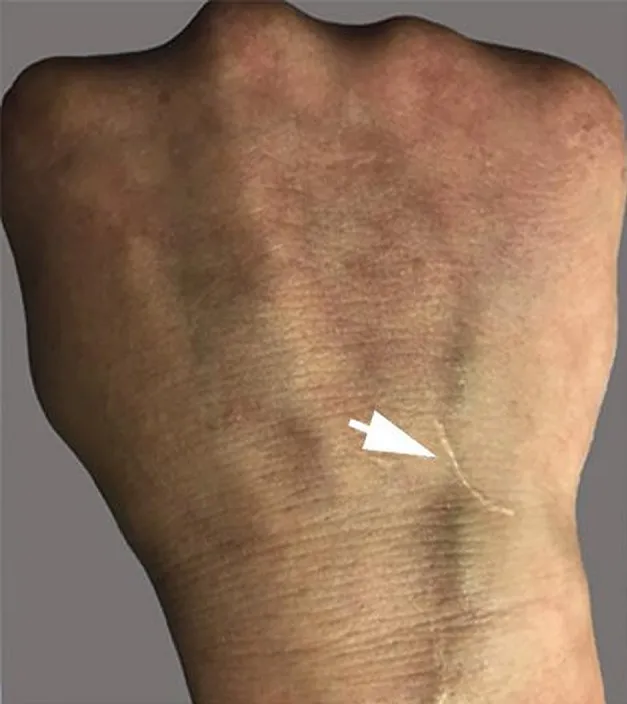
Scar at the venous puncture site.
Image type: radiology (ct)